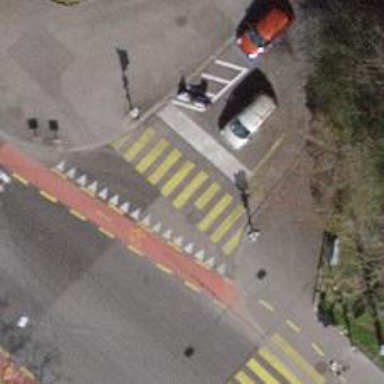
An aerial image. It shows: Road crossing with traffic signals.